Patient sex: M
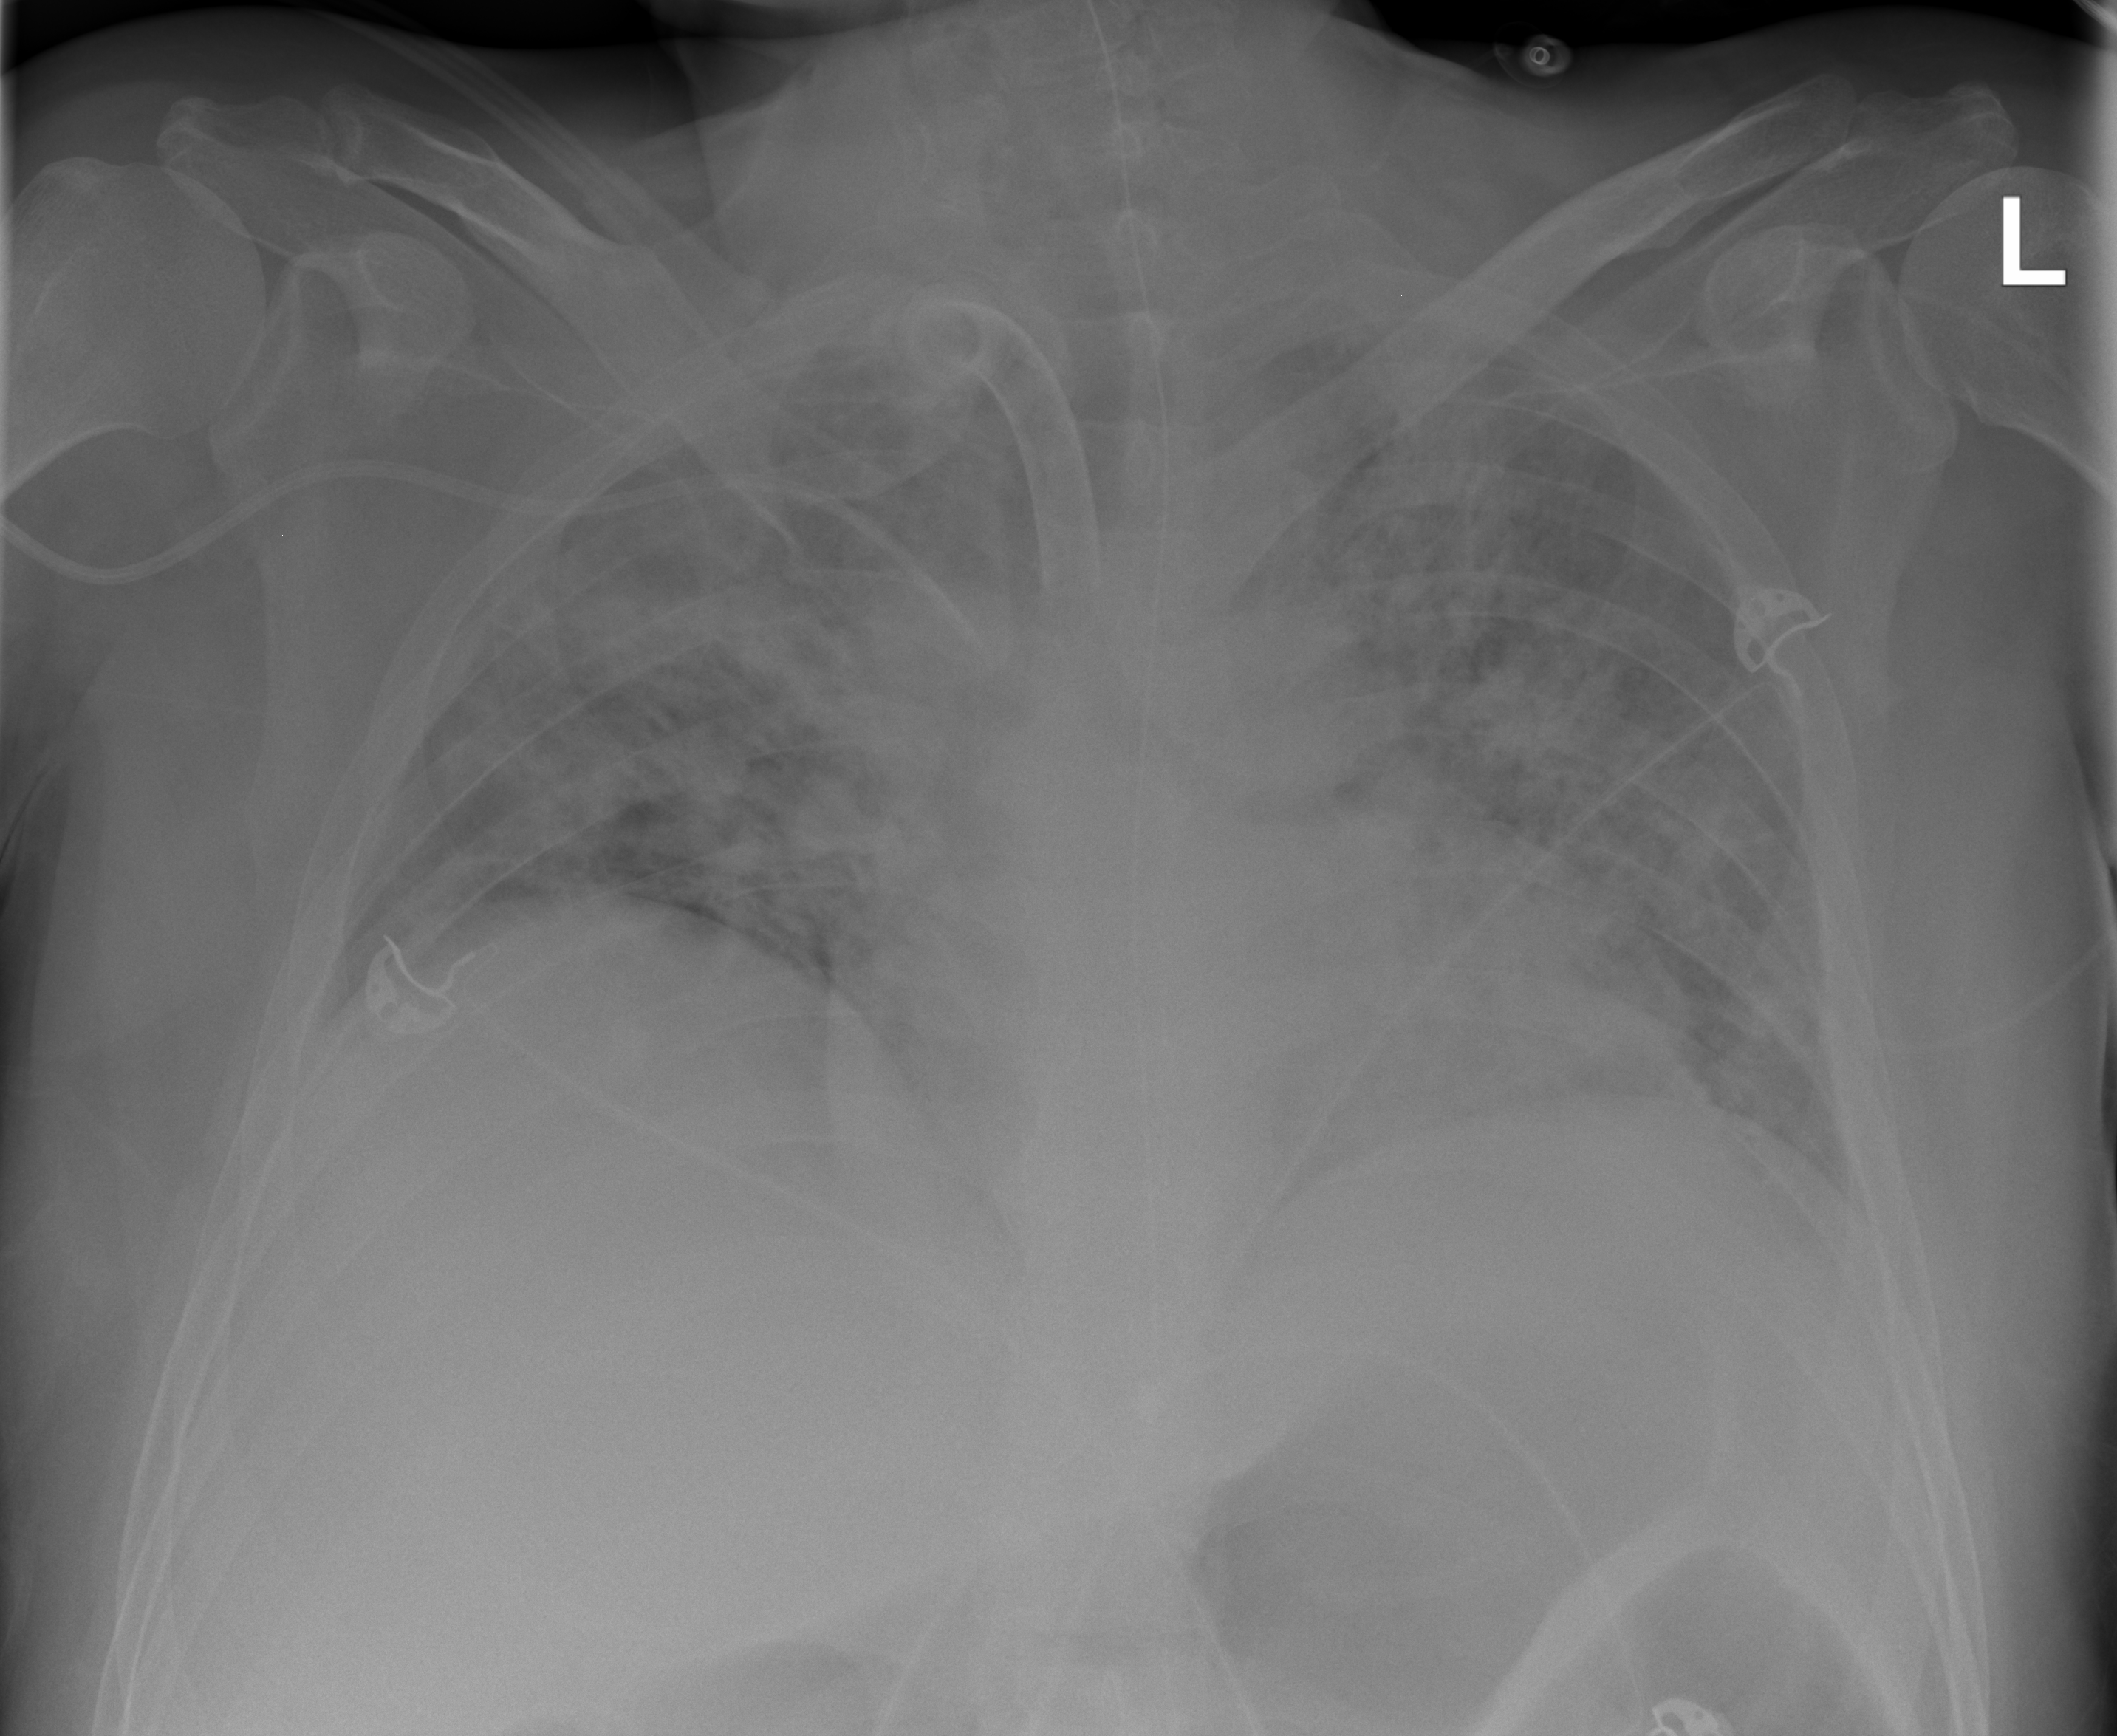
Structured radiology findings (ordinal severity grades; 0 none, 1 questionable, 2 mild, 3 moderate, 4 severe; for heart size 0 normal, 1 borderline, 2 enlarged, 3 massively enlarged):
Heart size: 1
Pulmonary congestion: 2
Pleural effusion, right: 0
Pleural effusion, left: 0
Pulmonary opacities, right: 3
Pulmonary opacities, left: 3
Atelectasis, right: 2
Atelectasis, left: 2